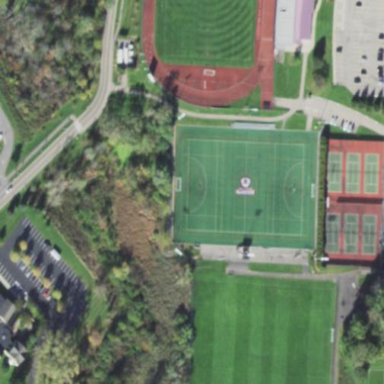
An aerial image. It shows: Pitch with artificial turf used for soccer and hockey.